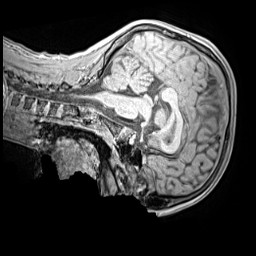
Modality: MP2RAGE
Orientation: sagittal
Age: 11
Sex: male
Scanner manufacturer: siemens
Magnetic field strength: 3 T
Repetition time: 4 s
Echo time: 0.00299 s